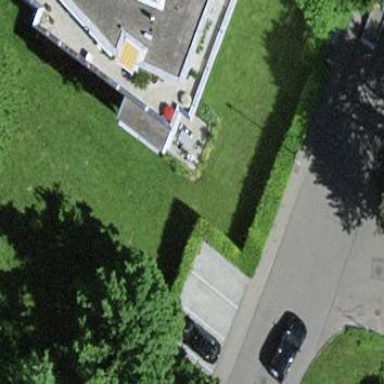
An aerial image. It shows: Street-side parking area.